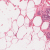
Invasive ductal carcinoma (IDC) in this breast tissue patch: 0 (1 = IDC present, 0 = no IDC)